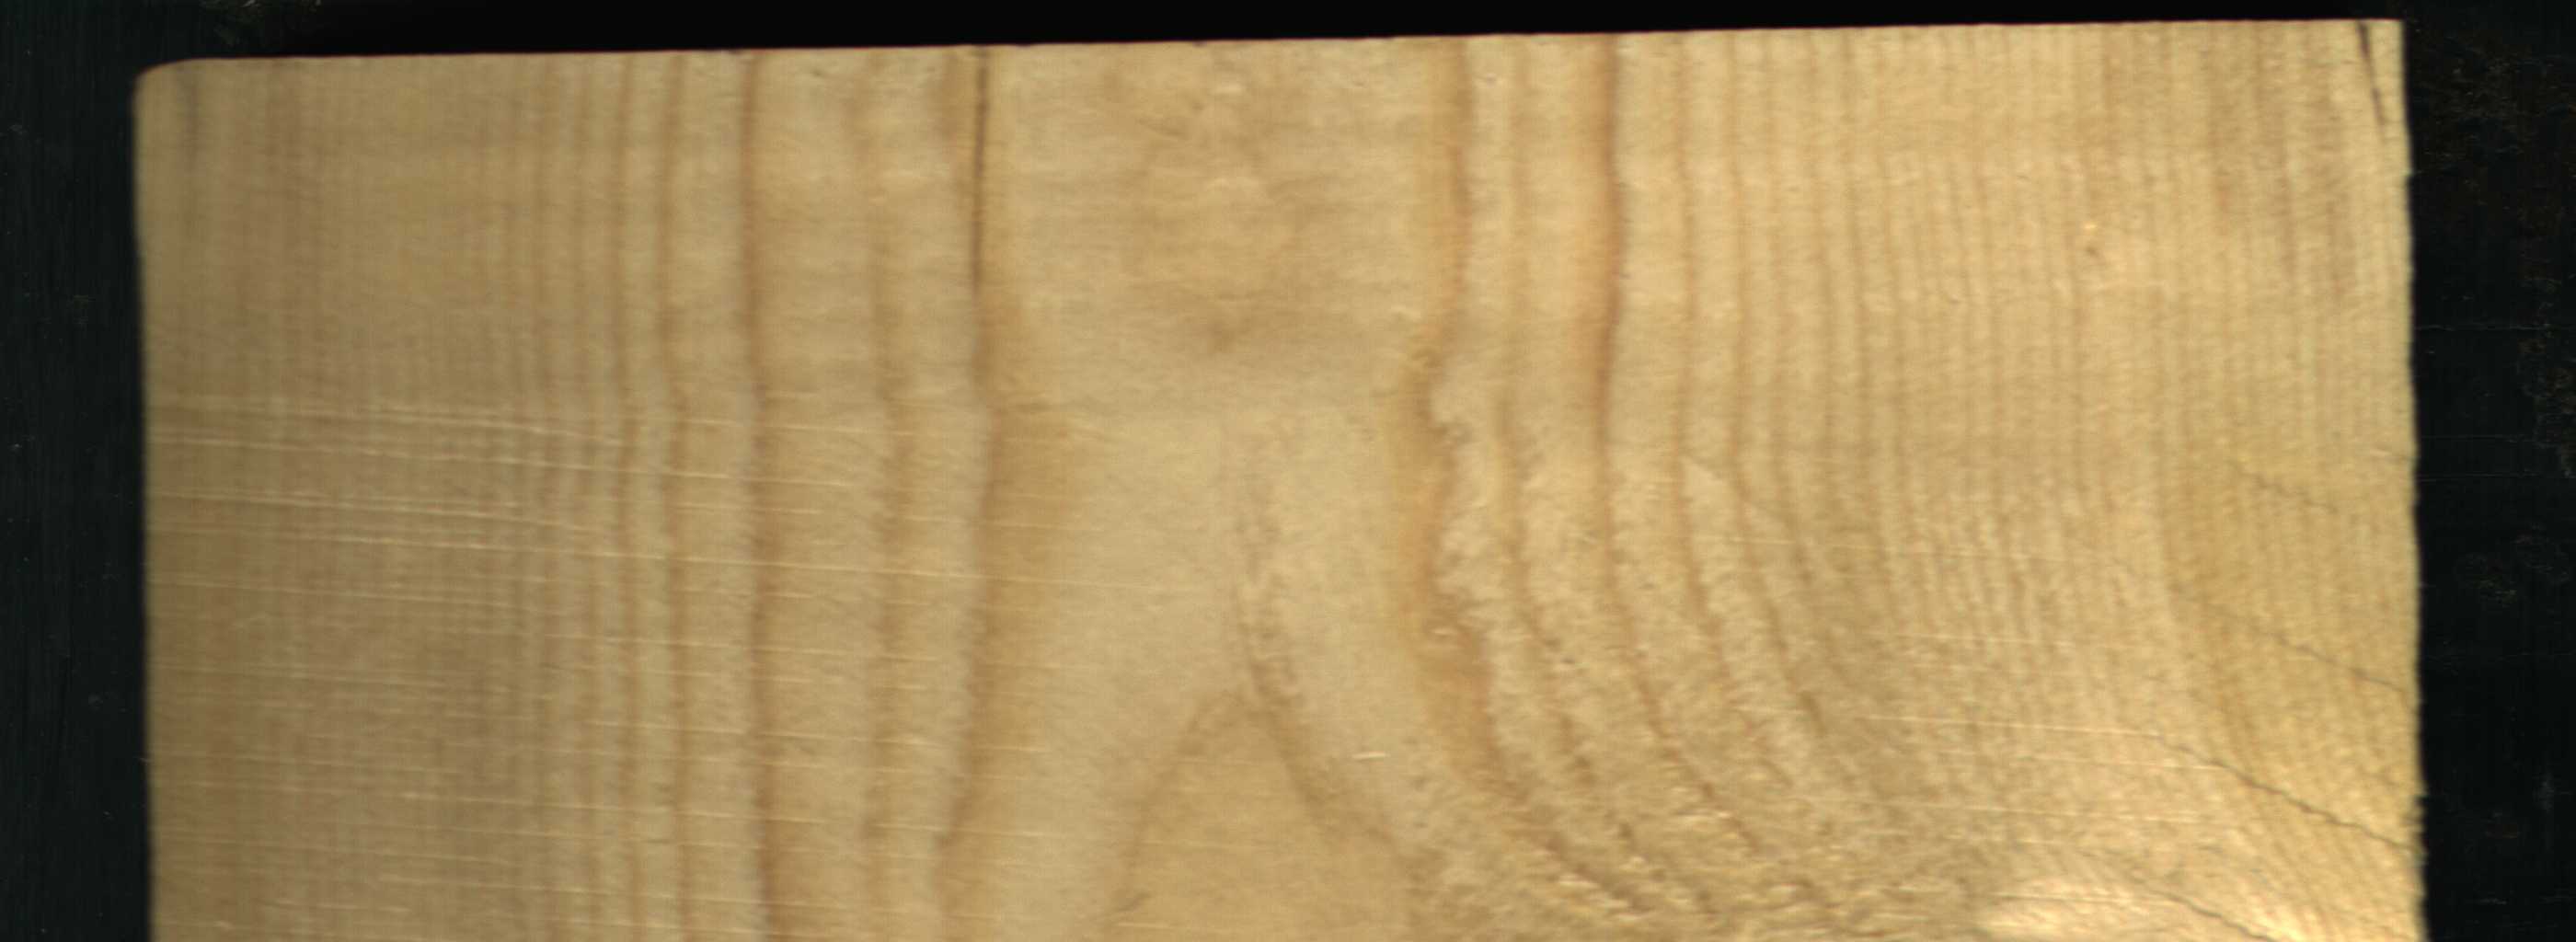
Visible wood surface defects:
resin